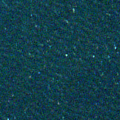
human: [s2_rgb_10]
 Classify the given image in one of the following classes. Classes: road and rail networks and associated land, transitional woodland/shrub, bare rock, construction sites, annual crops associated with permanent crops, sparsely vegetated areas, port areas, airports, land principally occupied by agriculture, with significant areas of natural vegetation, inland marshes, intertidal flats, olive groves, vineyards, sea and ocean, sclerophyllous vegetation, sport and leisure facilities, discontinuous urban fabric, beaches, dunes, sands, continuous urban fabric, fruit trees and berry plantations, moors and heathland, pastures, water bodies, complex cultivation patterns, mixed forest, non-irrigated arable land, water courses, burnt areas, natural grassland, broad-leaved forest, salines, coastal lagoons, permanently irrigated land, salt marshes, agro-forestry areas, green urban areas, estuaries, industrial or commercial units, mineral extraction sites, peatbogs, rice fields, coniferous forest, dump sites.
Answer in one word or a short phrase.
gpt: sea and ocean